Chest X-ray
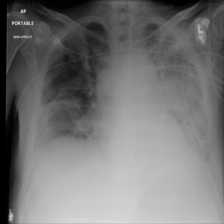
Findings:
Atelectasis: negative
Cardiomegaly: negative
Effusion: negative
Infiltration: positive
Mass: negative
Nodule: negative
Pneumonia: negative
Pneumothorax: negative
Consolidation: negative
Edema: negative
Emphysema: negative
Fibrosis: negative
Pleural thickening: negative
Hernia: negative